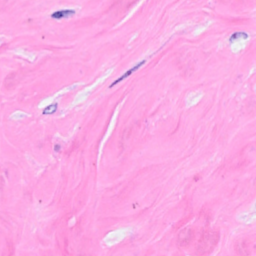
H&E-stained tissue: Breast